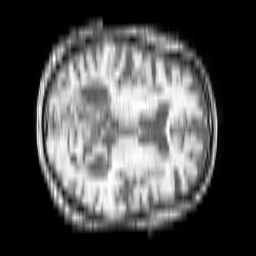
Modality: T1w
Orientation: axial
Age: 62
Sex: male
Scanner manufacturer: philips
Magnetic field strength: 1.5 T
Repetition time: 0.1902 s
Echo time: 0.001863 s